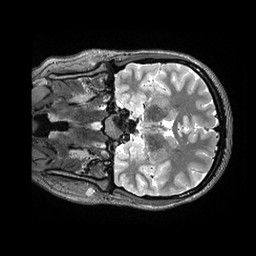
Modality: T2w
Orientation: coronal
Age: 22
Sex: female
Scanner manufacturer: siemens
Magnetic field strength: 3 T
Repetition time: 3.2 s
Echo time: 0.564 s